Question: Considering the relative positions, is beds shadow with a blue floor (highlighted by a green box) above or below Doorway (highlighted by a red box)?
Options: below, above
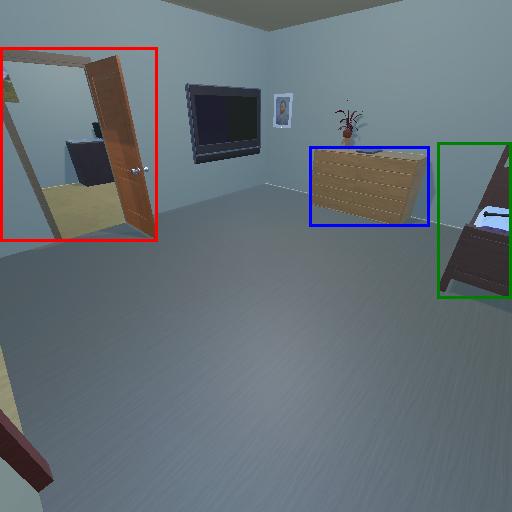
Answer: below